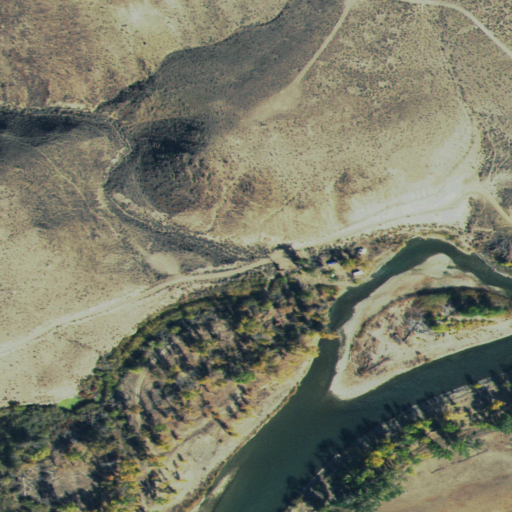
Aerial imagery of valley in Idaho named Deer Gulch containing shrub, woody wetlands, open water, medium intensity development, herbaceous wetlands, pasture, evergreen forest, and low intensity development